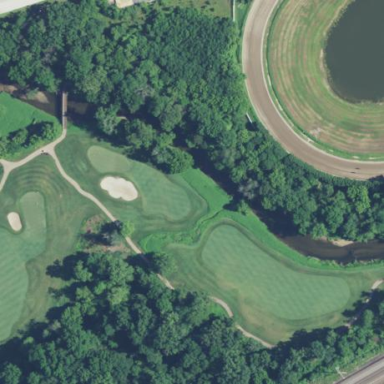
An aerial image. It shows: Rough area on grassy golf course.